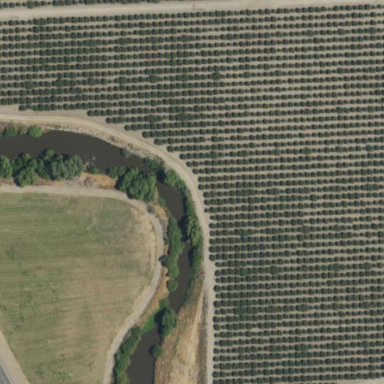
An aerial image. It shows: Orchard.